Field crop: maize
Growth stage: 2
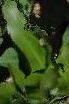
Species: maize